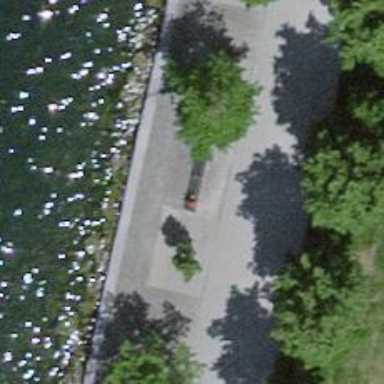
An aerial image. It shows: Black bench.